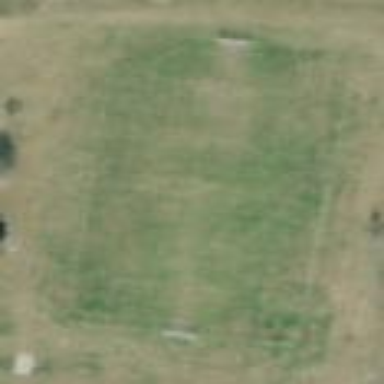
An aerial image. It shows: Soccer field in George Bush Park. The leisure land is designated as pitch for playing soccer.